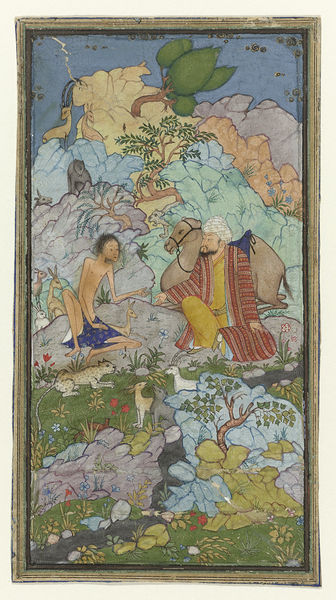
Titel: Episode uit de liefdesgeschiedenis van Laila en Majnun, de vermagerde Majnun zit in een landschap met een man en zijn kameel
Standort: Amsterdam
Institution: Rijksmuseum
Schlagwörter: berg, blau, felsen, gemälde, mann, nackt, bäume, grün, landschaft, menschen, blumen, braun, männer, rot, tiere, bart, rahmen, steine, natur, gewand, mantel, pflanze, pflanzen, höhle, hase, japan, berge, fels, rast, rand, streifen, katze, asien, asiatisch, china, arabisch, reh, rehe, indien, turban, leopard, ziegen, kamel, asket, eremit, gepard, indisch, en